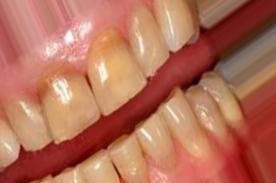
Condition: Tooth Discoloration